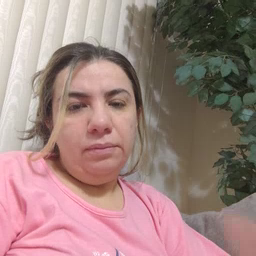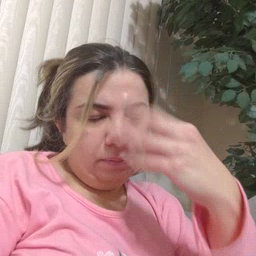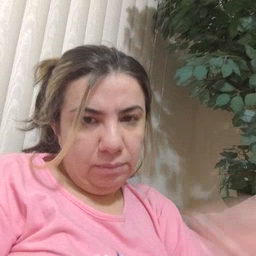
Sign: nap